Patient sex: M
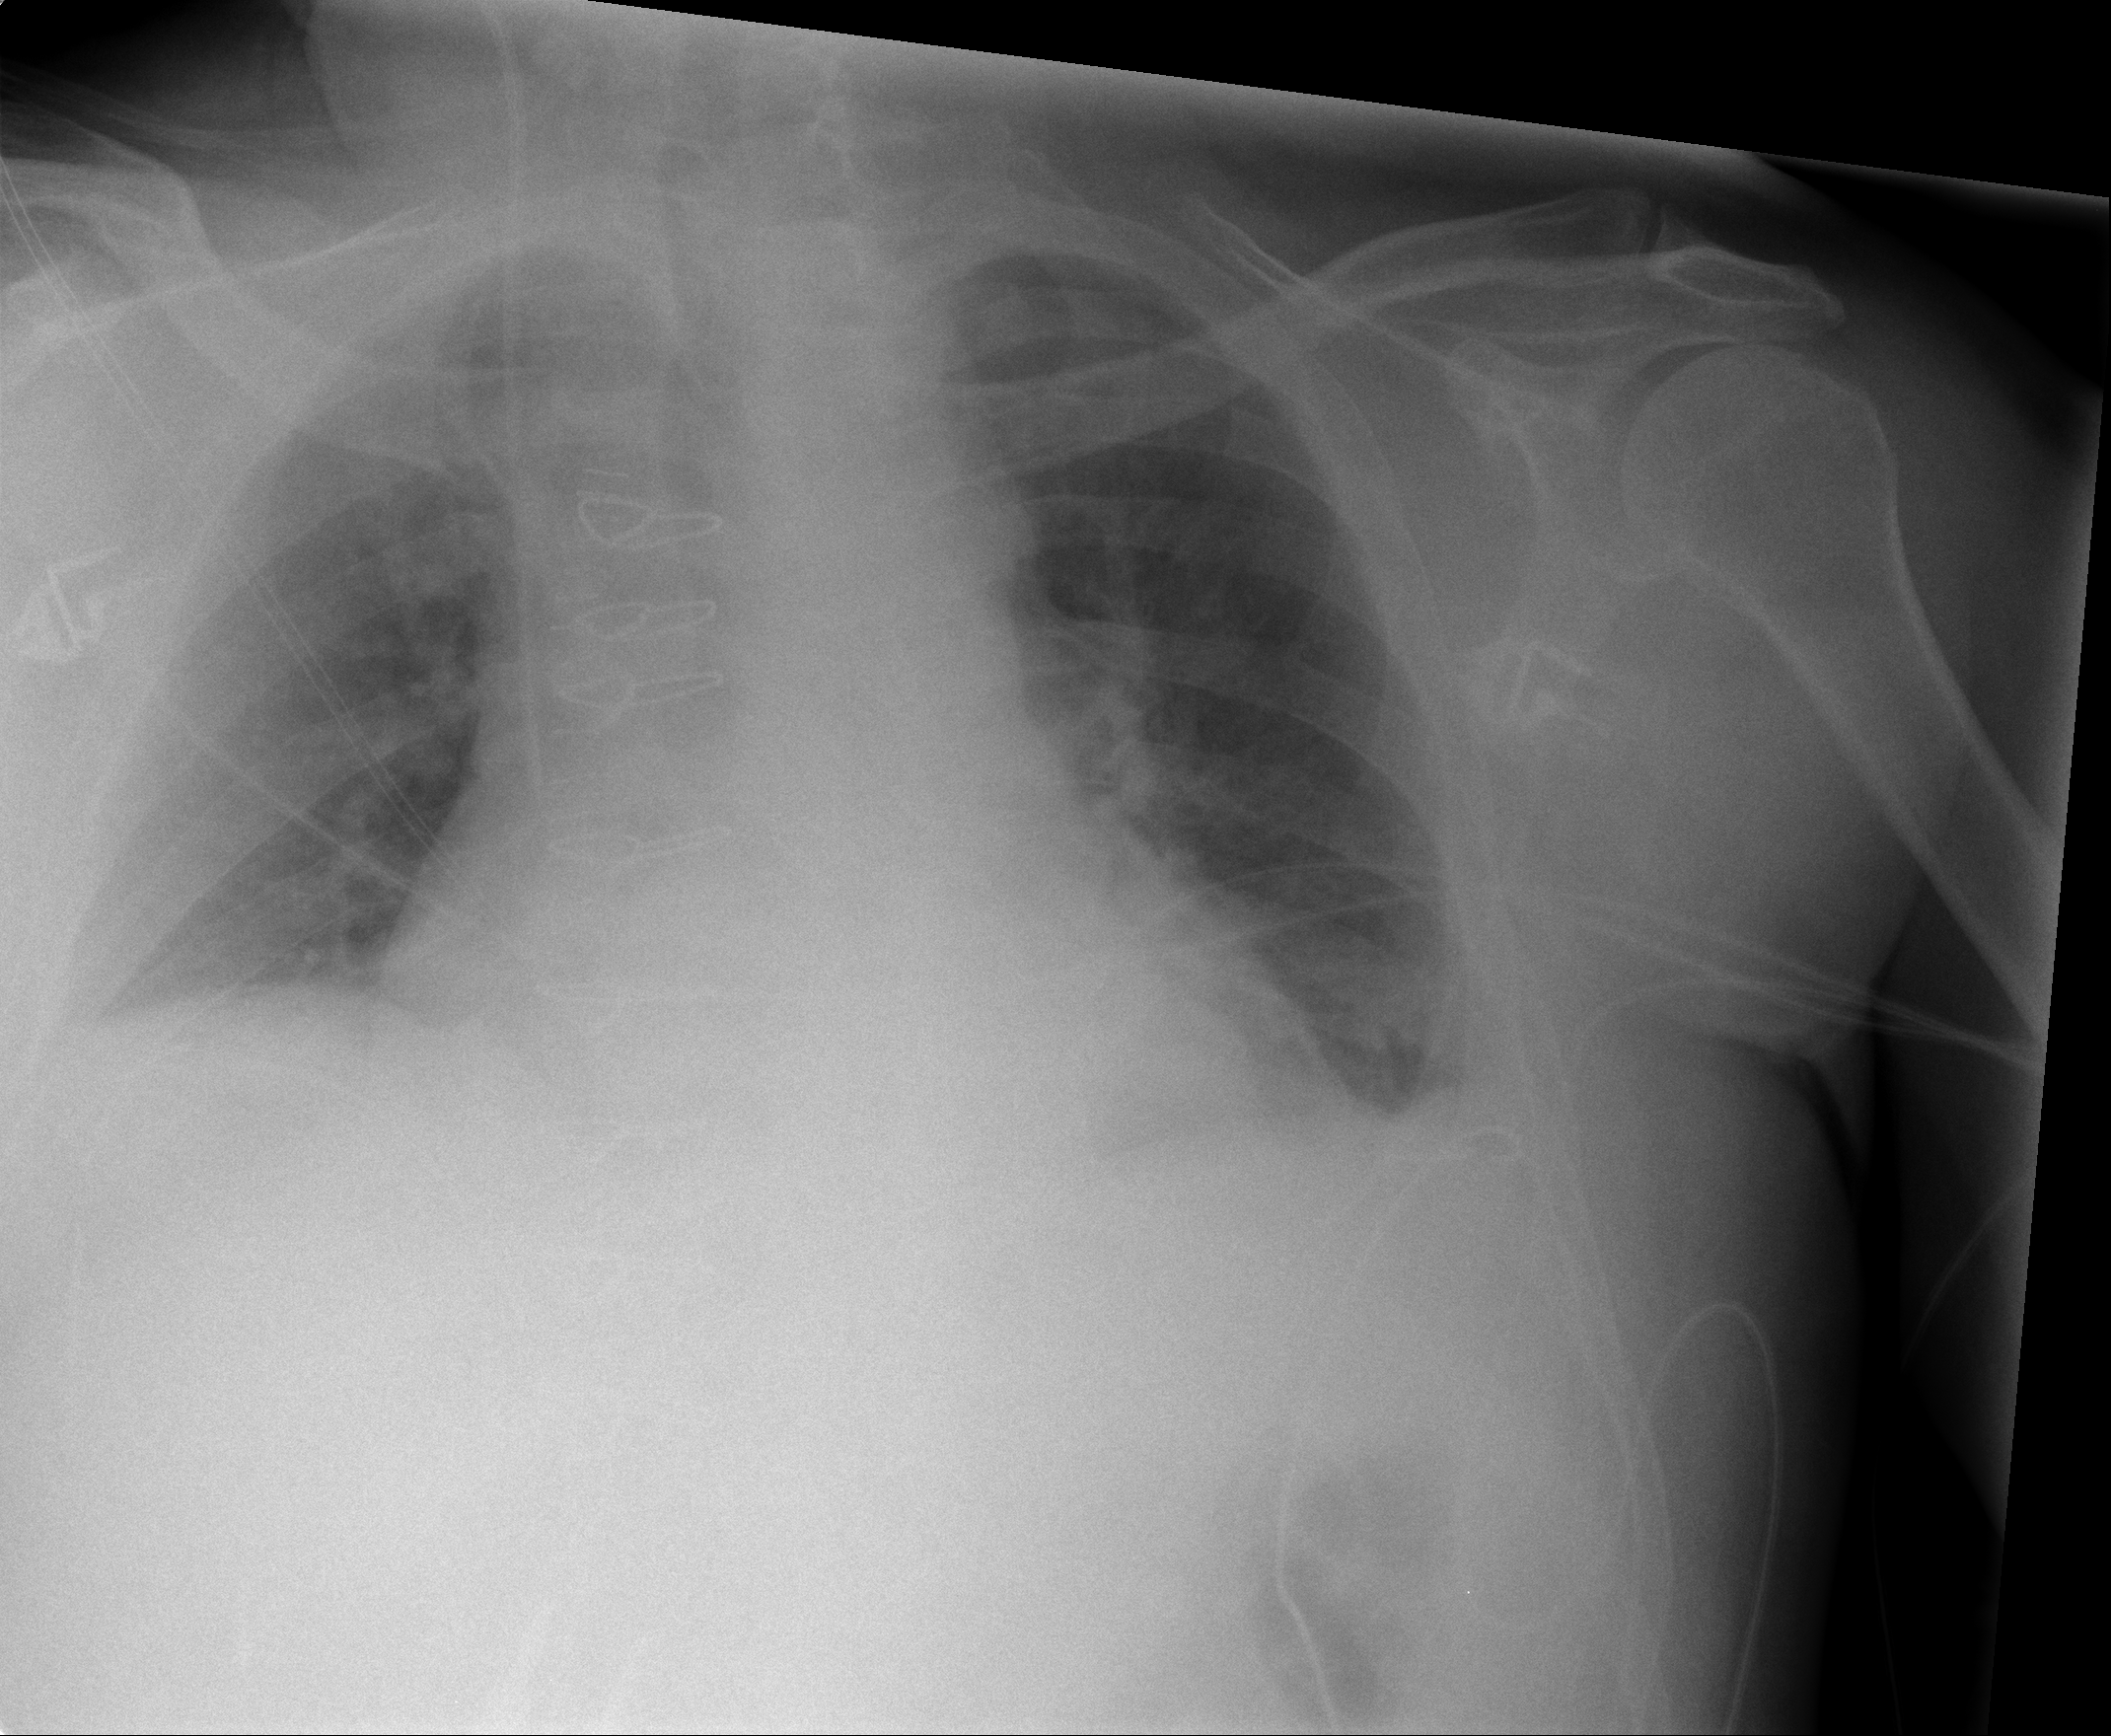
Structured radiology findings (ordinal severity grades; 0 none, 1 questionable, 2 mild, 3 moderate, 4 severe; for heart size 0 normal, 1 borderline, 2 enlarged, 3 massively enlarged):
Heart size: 2
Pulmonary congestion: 2
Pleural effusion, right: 1
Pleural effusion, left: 2
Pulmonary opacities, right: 2
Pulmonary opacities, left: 0
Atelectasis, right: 1
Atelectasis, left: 2